Question: I'm quite new to the world of Android development, and I'm relatively comfortable working with Adapters and GridViews. However, I'm looking to build something a little more advanced with 'GridView's that seems to be proving quite difficult without using third-party libraries (impossible from what I've read). Even using a third-party library like Etsy StaggeredGridView (<URL> I can't seem to get it right. The best I can get is having rows that bleed into other rows, Pinterest-style, but what I'd like is something along these lines:

Where every 'nth cell' actually has the width of two cells and offsets the grid.
So what I'd like some direction on is:
1. How could I accomplish this repeating pattern using a GridView/ Adapter combo?
2. Or failing that, how could I do this more efficiently than nesting a bunch of LinearLayouts inside a ScrollView and doing some really messy logic?
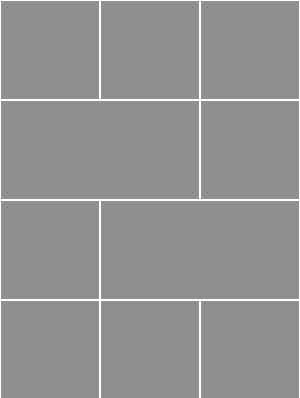
Answer: You can't. 'GridView' has no way of merging columns like that. You can try using a <URL> or 'TabletLayout' to obtain that look. However neither support an adapter. You're best bet is to look for 3rd party libraries.
If there isn't going to be a lot of scrollable content, I'd go with (Grid/Table)Layout. You may take a small hit with memory consumption but you'll save yourself a lot of time in implementing your own custom solution. Which just may be your only choice if no 3rd party library exists.
One possibility would be to looking into <URL>. It's a new view coming out with Android L that will also be in the support library. It's basically a more advanced version of a 'ListView' that allows you to build customizable layouts that scroll and recycle their content. From the looks of it, it appears it would allow you to build an easy solution for your case.